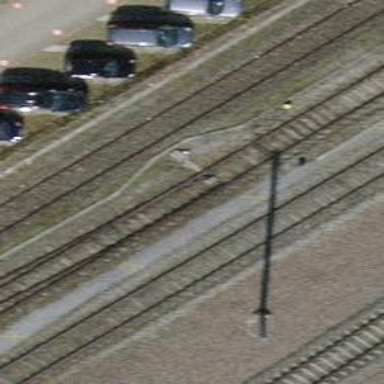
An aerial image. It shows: Railway switch.